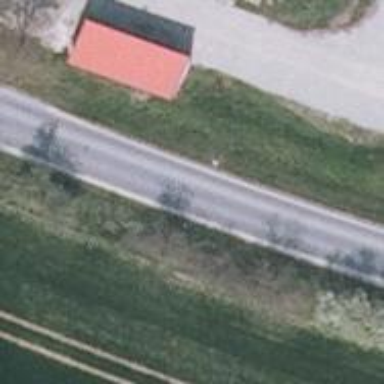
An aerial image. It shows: Secondary road with asphalt surface.